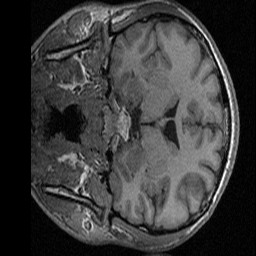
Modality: T1w
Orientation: coronal
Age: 25
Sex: male